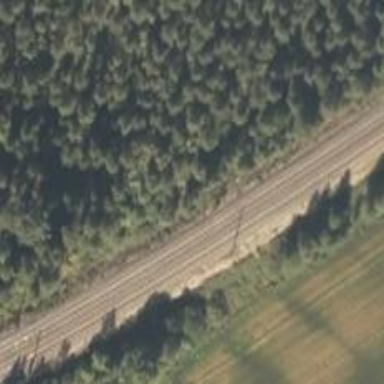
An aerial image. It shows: Railway signal with catenary mast.